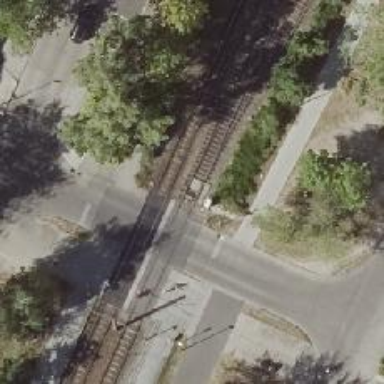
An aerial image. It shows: Tram railway with electrified contact lines.